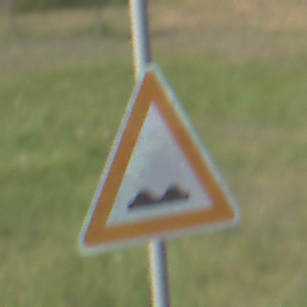
Verkehrszeichen: UnebeneFahrbahn
Umgebung: Outdoor, Nature
Tageszeit: MorningAfternoon
Wetter: PartlyCloudy
Licht: Natural
Jahreszeit: NotSpecified
Kontrast: HighContrast